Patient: sex F, age 58
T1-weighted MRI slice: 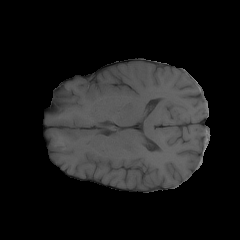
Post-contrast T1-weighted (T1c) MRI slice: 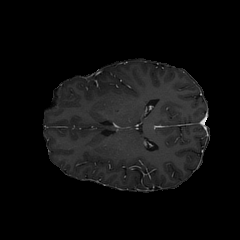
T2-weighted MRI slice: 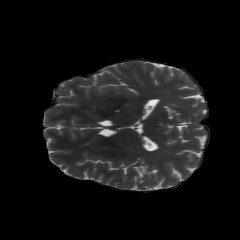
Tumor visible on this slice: no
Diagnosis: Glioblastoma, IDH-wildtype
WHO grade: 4